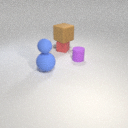
large blue rubber sphere in front of small purple rubber cylinder